Brain MRI, t2w sequence, axial 2D slice.
Patient: age 23, sex F, weight 95 kg, height 1.95 m
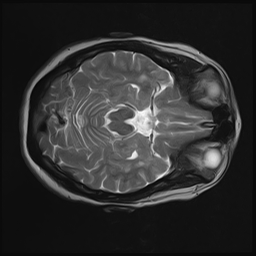